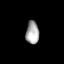
Tissue: lung
Cell type: Others
Senescence score: 0.1633
Nuclear area (px): 296
Mean DAPI intensity: 166.378